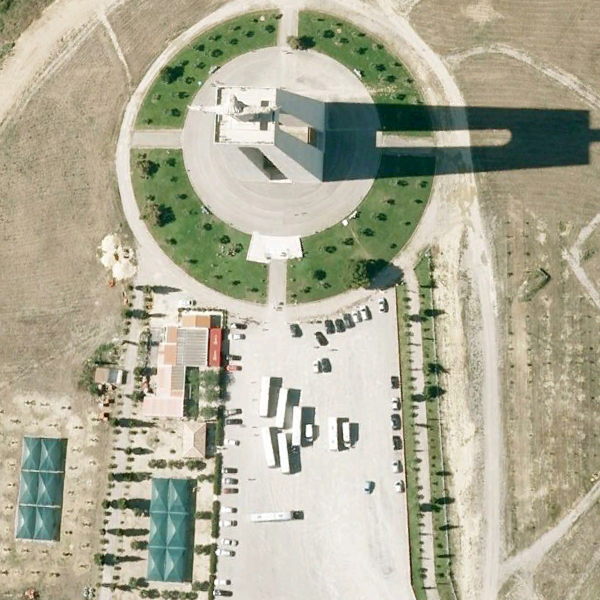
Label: Square